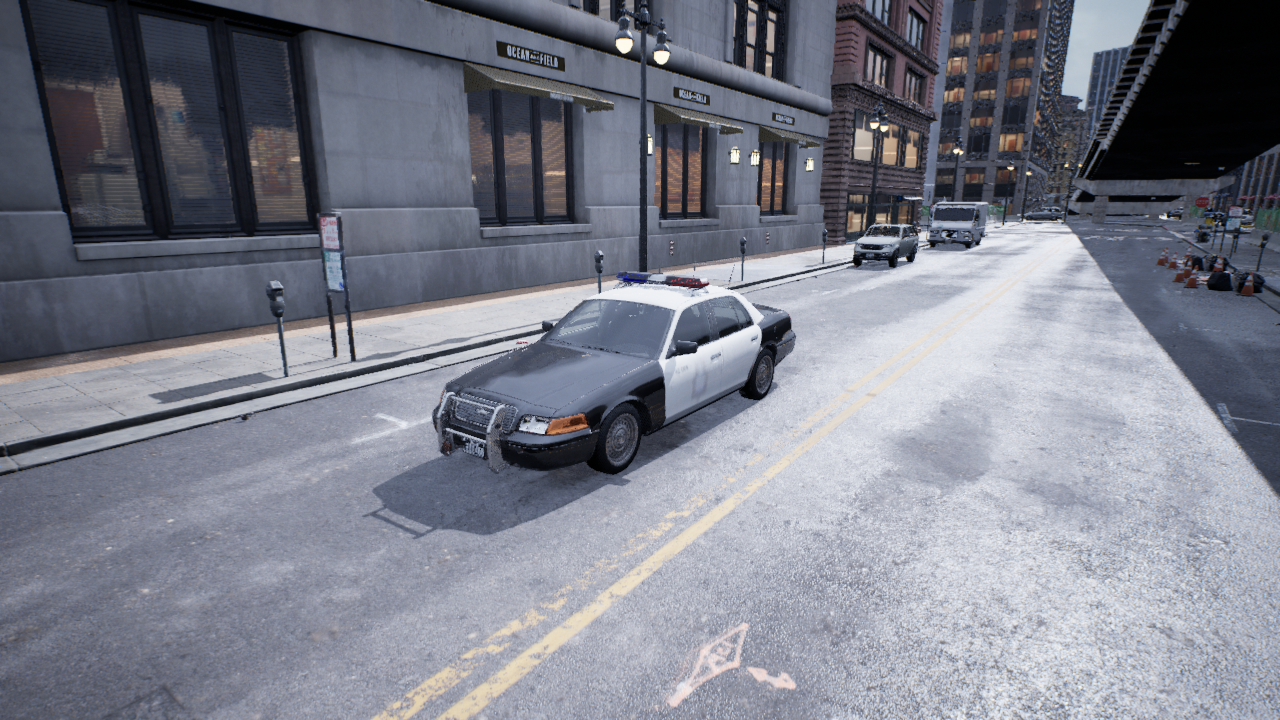
Venue: downtown
Lighting: overcast
Vehicle rig: sedan